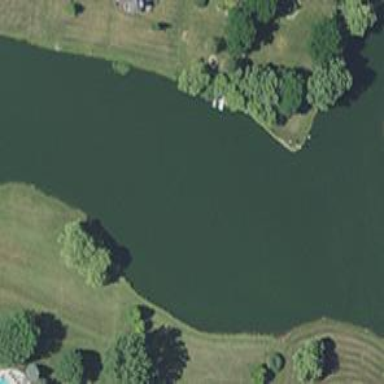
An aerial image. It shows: Lake with natural water.